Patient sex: F
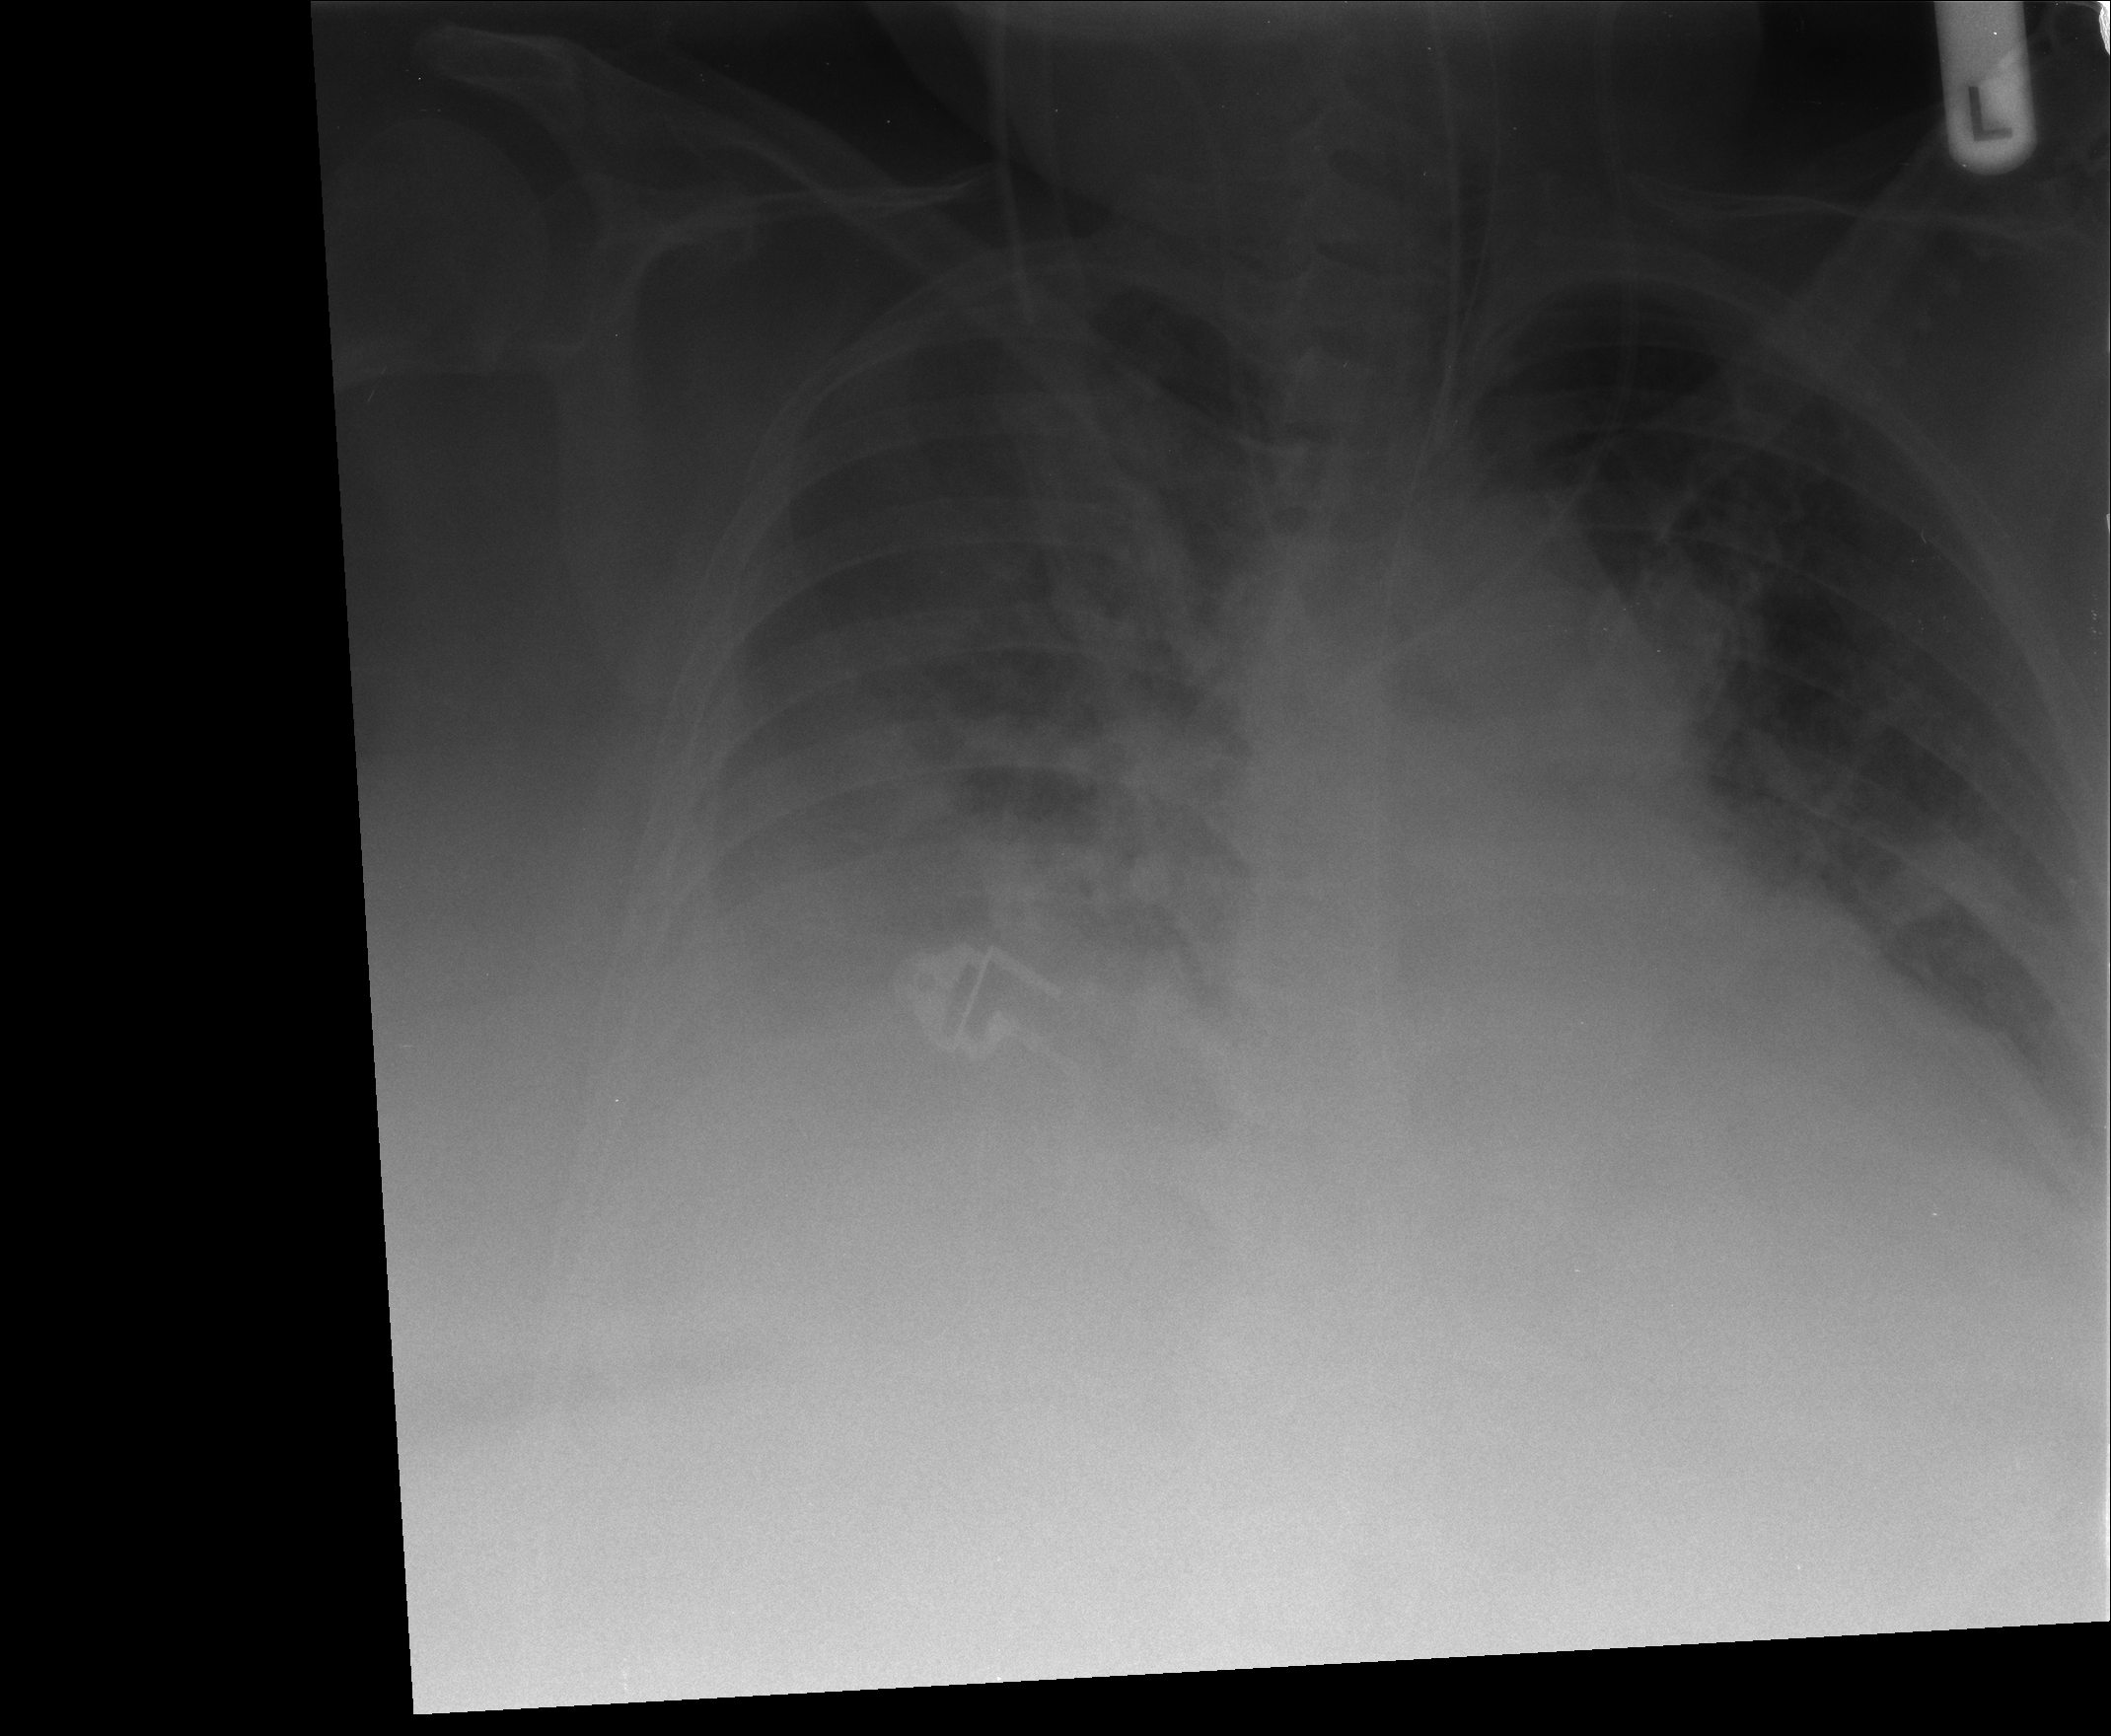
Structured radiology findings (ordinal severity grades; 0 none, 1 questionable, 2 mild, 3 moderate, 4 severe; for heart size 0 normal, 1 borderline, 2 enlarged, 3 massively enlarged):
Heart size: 2
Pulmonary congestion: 0
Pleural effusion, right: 2
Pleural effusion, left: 0
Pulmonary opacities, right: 0
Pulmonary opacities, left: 0
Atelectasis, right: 2
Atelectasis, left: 1